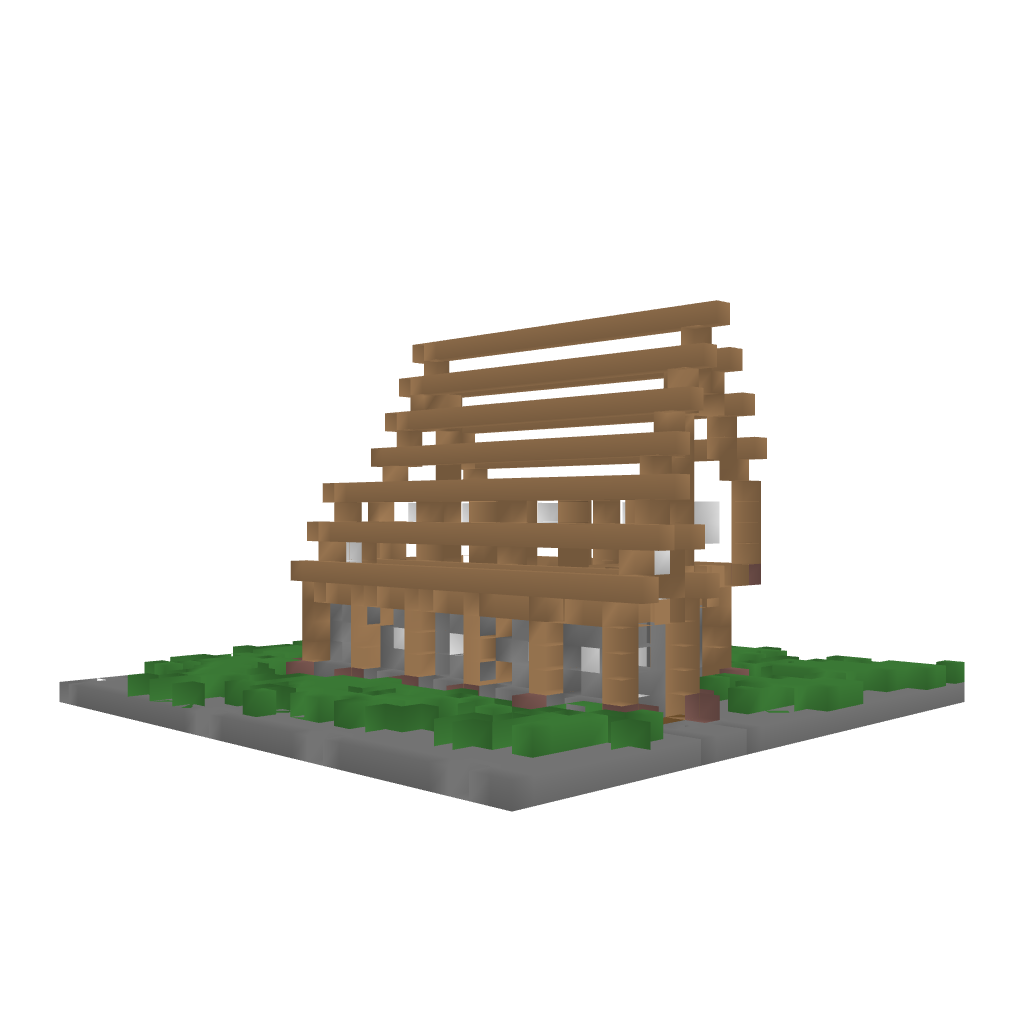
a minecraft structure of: Medieval Cottage bad low quality